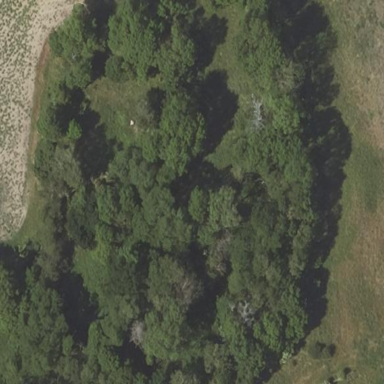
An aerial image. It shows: Beautiful woodland area.